Field crop: maize
Growth stage: 2
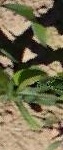
Species: maize